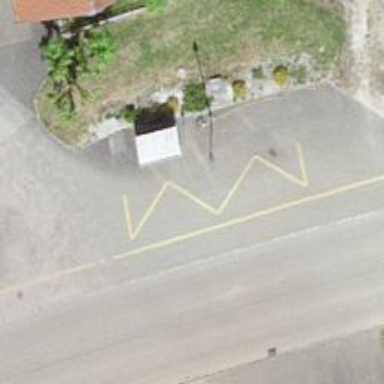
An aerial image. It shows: Bus stop with platform for public transport.